Current action and preconditions to check: trajectory_clear

Your task: For each precondition in the list above, predict whether it will hold at this action.

Consider the current scene as observed from the mobile robot's camera, and analyze the predicted future states of all dynamic agents (e.g., people, animals, vehicles, or any moving entities) within the NEXT SECOND.

IMPORTANT: Only answer "very likely" if you are absolutely certain—based on strong, clear evidence—that a dynamic agent will violate the precondition in the predicted future state. Do NOT answer "very likely" for unlikely, ambiguous, or low-probability risks.

Ask yourself for each precondition: Is there a high probability, with clear and convincing evidence, that the predicted future states of any dynamic agent will interfere with the predicted future state of the currently executing action within the NEXT SECOND, causing that precondition to fail?

Assess the risk level based on these predictions. Use "likely" or "very likely" if motions create a clear risk of interference.

Use "neutral" or "improbable" if agents are nearby but their predicted paths are clearly diverging or non-conflicting.

Failure Risk Categories: "very improbable", "improbable", "neutral", "likely", "very likely"

Answer Format: Output ONLY the probability_of_failure value from these categories: "very improbable", "improbable", "neutral", "likely", "very likely"

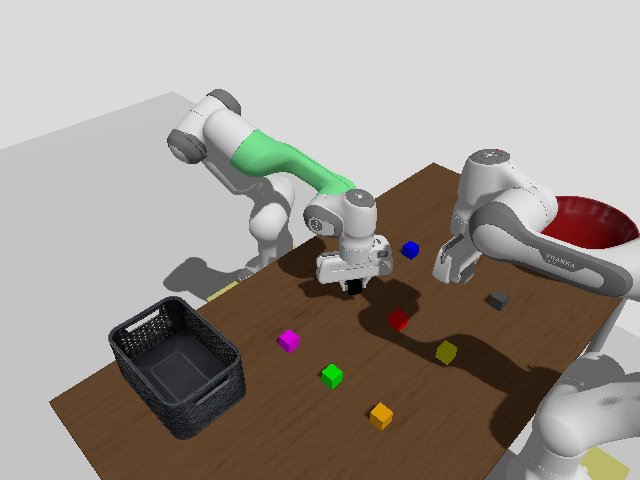

Answer: very improbable